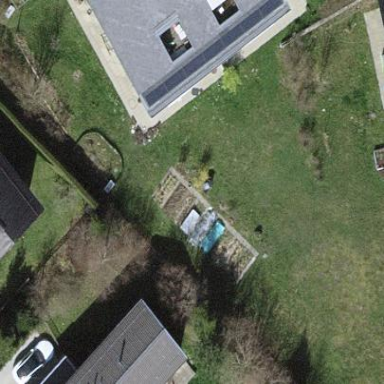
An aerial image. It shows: Kitchen garden in the leisure land.